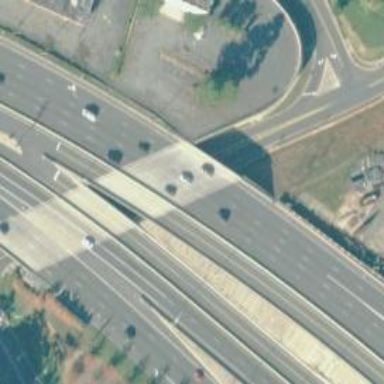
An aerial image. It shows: Busway bridge.